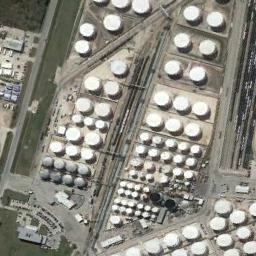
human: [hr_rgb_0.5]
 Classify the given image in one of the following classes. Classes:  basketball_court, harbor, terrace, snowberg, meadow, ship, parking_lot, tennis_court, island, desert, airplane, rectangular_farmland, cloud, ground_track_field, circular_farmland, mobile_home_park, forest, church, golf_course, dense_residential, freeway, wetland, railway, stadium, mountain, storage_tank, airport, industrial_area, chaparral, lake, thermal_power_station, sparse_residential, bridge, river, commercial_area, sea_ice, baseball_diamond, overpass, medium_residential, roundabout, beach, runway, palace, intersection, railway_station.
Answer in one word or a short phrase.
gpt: storage_tank